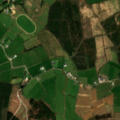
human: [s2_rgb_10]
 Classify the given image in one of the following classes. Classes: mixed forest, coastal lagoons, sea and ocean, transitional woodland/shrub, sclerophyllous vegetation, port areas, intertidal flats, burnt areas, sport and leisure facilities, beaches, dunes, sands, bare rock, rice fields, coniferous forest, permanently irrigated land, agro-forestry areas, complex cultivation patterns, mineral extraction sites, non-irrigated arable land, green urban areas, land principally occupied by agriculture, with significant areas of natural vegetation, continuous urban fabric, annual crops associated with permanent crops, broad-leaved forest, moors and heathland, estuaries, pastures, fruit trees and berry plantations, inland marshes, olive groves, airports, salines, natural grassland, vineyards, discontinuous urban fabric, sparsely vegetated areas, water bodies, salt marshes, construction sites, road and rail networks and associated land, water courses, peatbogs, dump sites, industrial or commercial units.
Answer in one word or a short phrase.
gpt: pastures, coniferous forest, transitional woodland/shrub